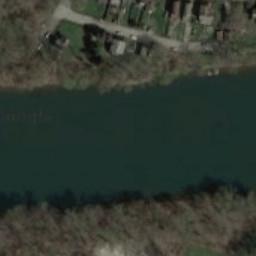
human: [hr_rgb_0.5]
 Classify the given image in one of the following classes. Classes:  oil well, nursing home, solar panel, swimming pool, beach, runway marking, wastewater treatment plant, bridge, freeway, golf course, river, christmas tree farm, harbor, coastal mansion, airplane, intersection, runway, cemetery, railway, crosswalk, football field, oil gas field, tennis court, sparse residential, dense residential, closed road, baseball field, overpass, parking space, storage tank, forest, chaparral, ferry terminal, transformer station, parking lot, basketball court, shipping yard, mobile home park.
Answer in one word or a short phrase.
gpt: river